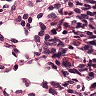
Metastatic tissue present: no